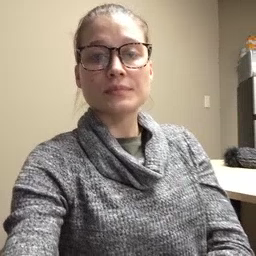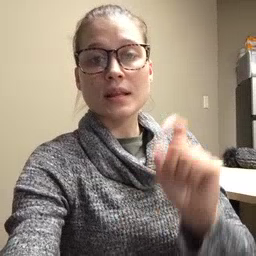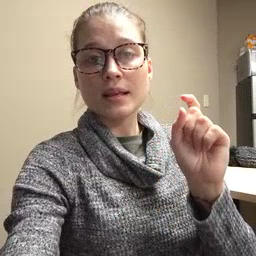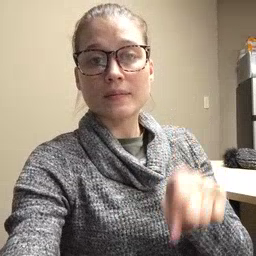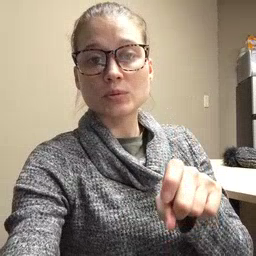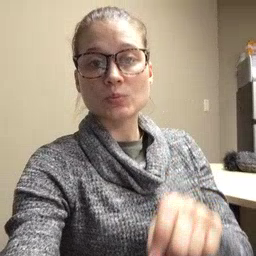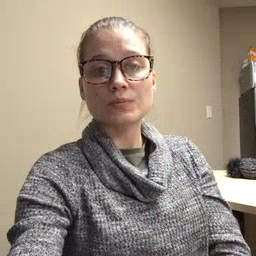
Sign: haveto